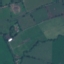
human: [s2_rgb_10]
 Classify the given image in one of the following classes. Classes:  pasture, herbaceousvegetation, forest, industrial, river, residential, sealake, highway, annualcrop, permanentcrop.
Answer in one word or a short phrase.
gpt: Pasture